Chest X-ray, AP view. Patient: 72 years old, sex F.
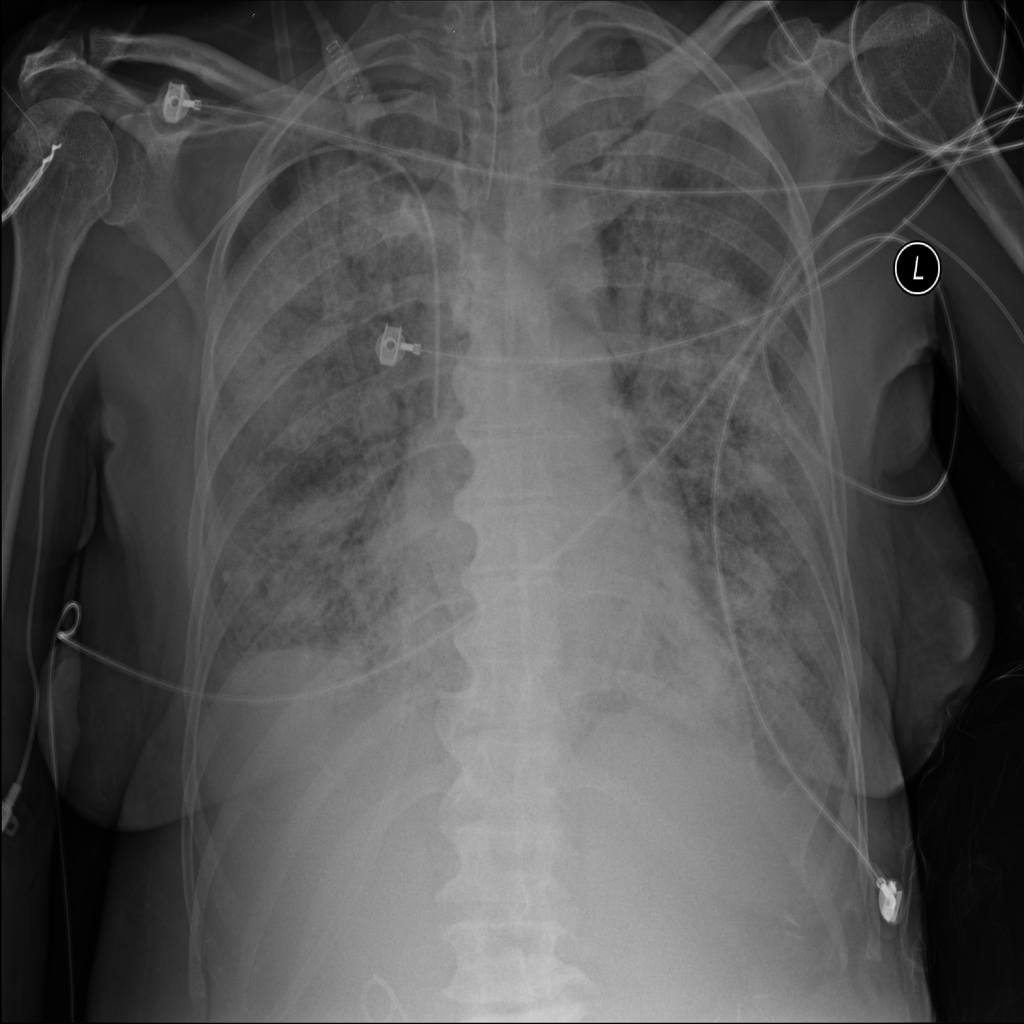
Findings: No Finding